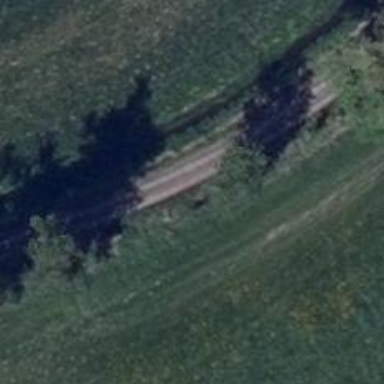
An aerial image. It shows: Row of trees in natural setting.